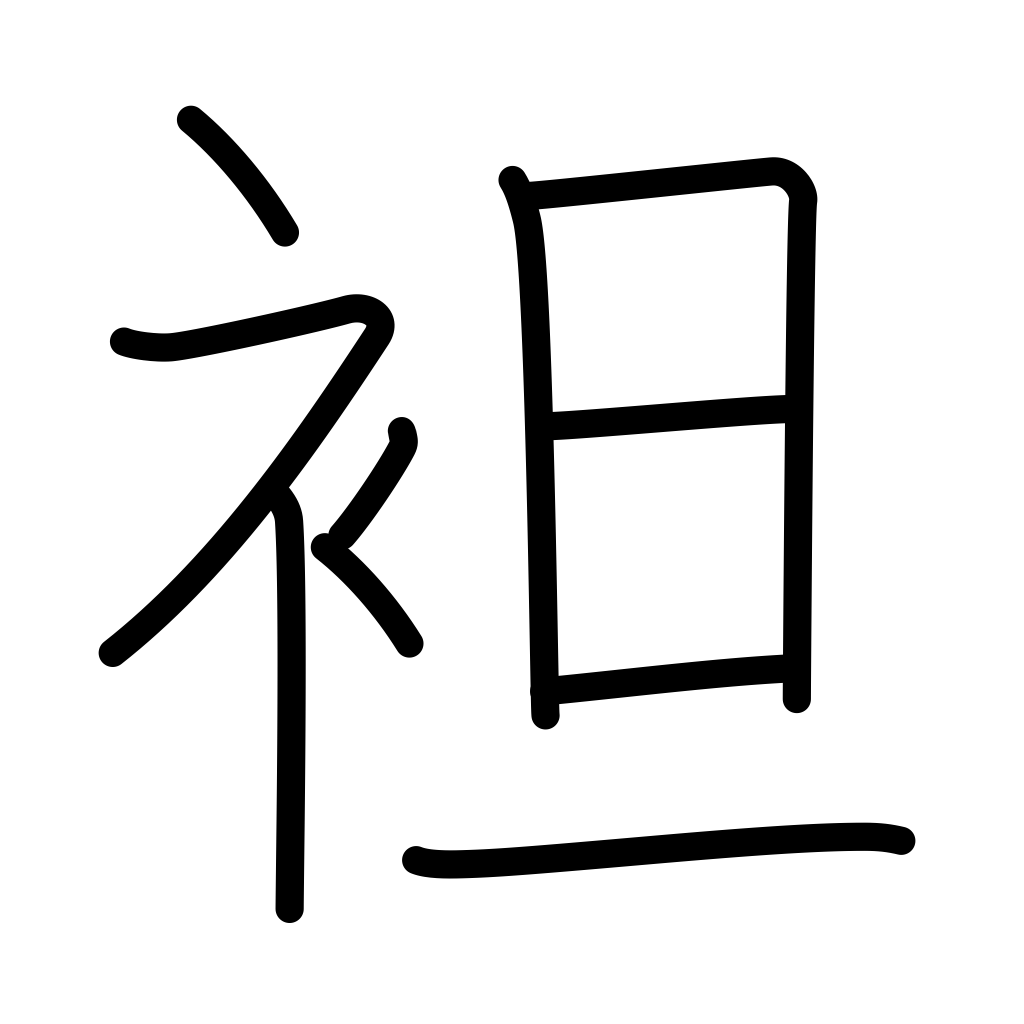
Meaning: baring the shoulder, strip to waist